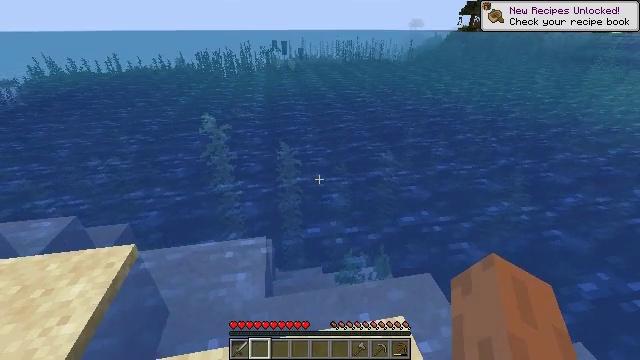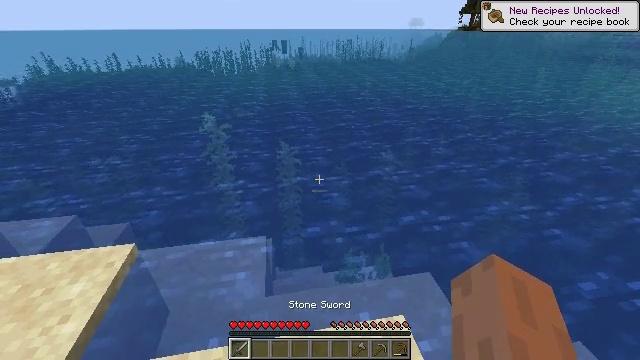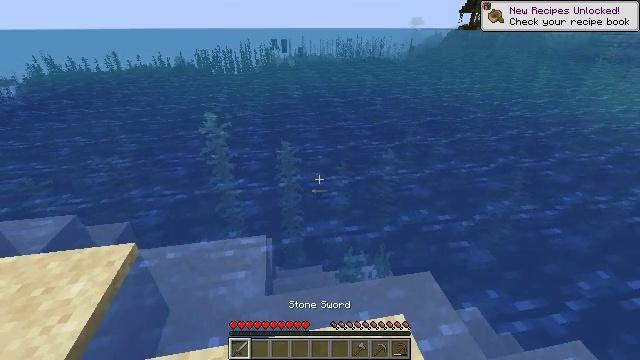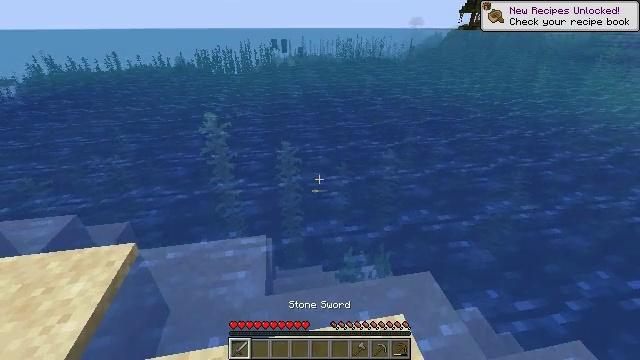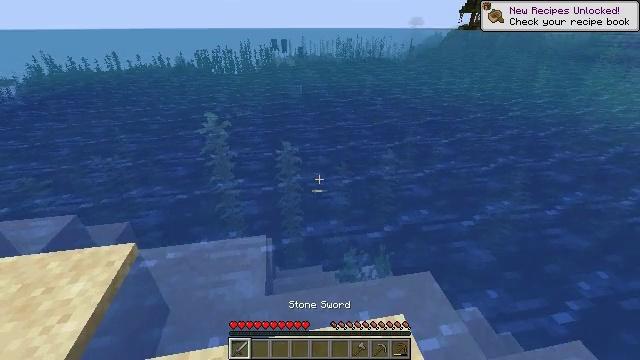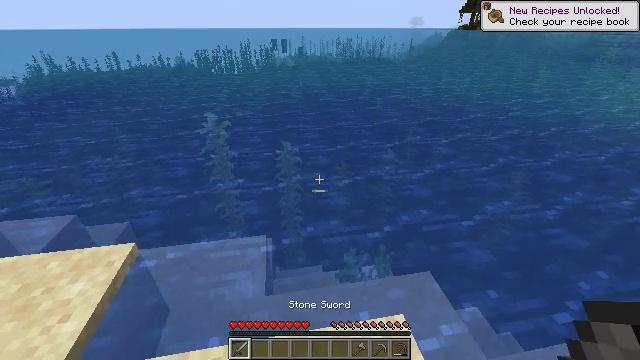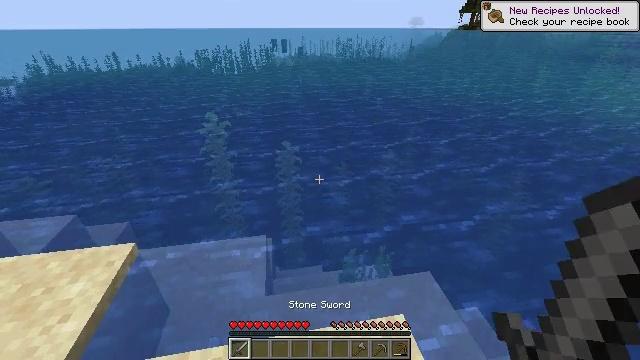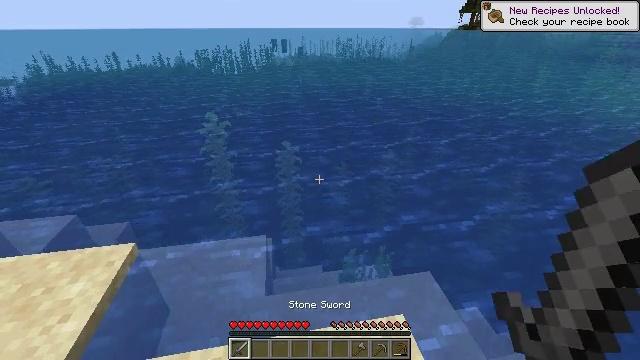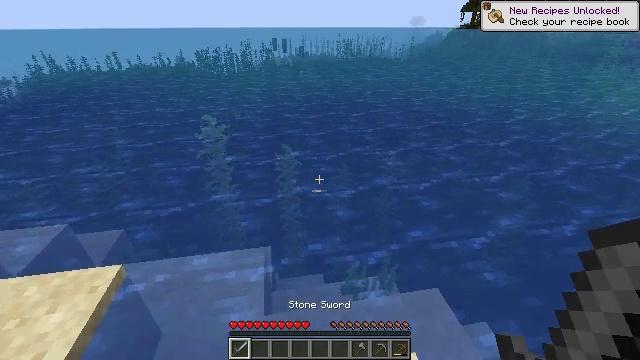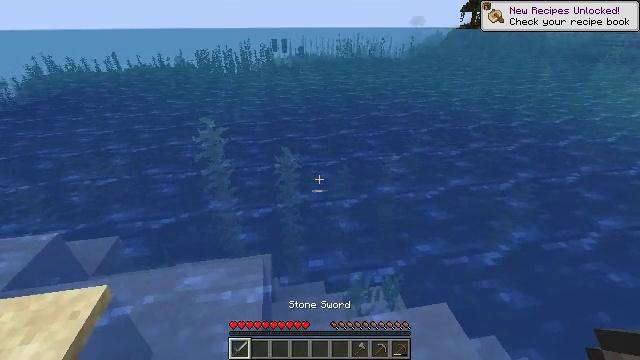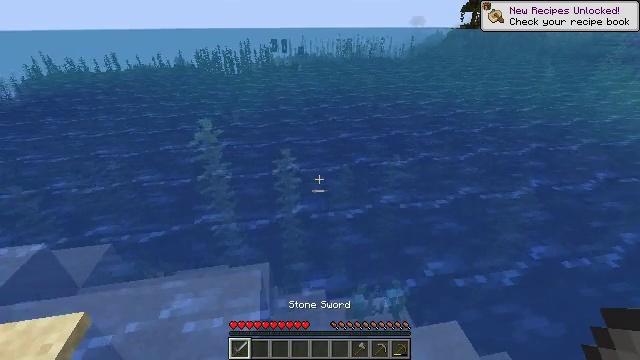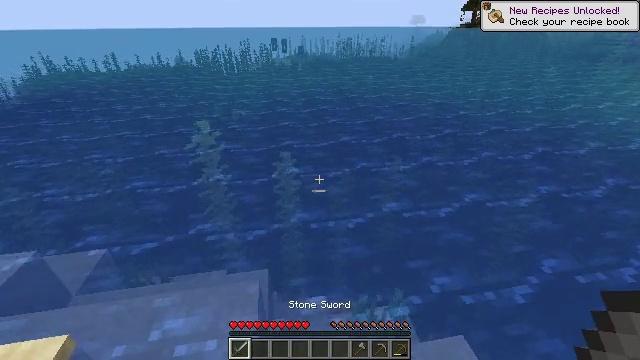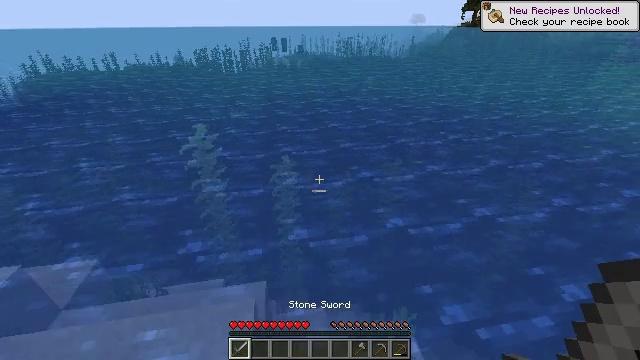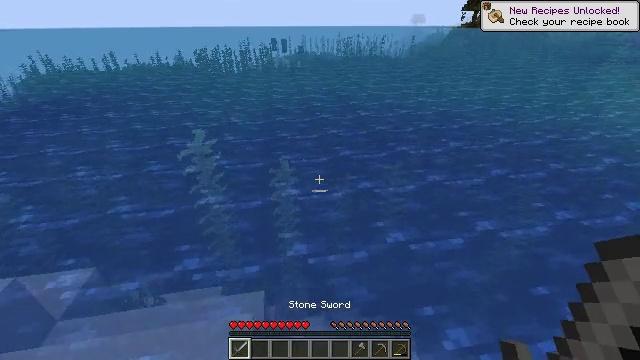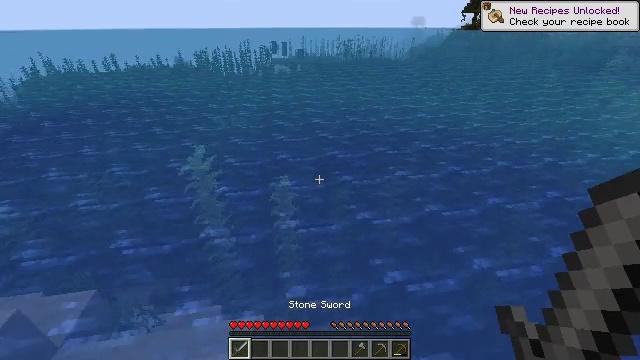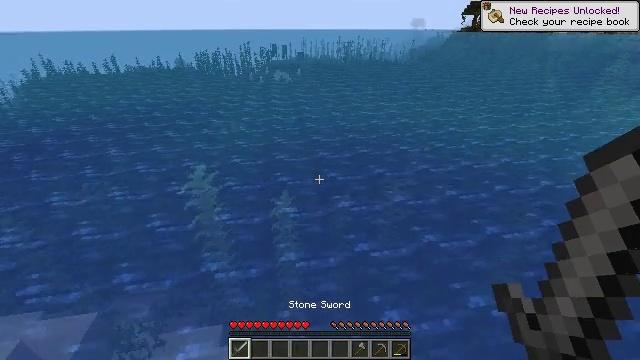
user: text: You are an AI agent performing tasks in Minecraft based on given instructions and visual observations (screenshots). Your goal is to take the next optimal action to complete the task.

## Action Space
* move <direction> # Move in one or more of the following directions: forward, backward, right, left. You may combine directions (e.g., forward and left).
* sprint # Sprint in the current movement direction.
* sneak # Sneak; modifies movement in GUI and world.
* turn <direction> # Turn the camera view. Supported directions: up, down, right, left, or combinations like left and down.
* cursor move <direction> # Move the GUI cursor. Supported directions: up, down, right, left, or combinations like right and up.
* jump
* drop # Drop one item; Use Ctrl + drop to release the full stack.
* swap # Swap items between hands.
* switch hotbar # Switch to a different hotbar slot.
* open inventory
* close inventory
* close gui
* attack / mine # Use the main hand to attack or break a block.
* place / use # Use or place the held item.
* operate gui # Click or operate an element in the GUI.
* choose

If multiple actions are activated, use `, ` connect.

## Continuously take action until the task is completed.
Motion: motion action
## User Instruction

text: Hunt fish.
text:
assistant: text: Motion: no_op
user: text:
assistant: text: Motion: no_op
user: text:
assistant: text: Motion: no_op
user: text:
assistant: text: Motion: no_op
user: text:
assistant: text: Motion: no_op
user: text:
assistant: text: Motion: no_op
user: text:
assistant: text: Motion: move forward
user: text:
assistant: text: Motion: move forward
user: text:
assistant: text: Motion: move forward
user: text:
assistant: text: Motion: move forward
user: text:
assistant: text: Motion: move forward
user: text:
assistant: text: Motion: move forward
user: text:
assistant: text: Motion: move forward, jump
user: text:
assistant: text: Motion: move forward, jump
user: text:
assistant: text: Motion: move forward, jump
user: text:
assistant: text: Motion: move forward, jump
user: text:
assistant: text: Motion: move forward, jump
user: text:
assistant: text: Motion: move forward, jump
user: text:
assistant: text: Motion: move forward, jump
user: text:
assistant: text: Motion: move forward, jump
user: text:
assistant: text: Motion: move forward, jump
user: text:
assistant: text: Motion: move forward, jump
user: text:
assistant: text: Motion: move forward, jump
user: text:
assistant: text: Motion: move forward
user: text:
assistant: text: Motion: move forward
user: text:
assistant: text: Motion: move forward
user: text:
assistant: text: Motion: move forward, turn left and up
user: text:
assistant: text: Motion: move forward, turn up
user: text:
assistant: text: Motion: move forward, turn up
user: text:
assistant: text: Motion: move forward, turn left and up